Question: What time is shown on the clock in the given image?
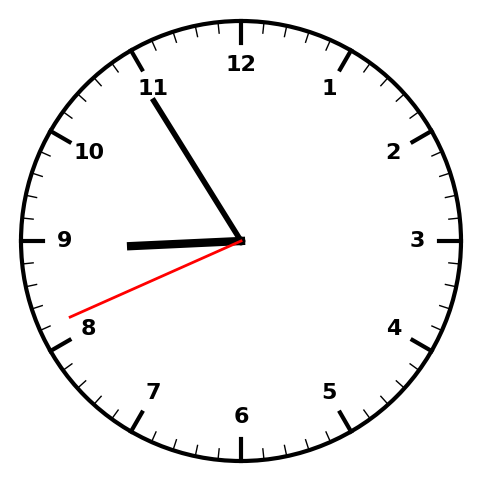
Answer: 08:54:41